Question: I've created a program that use rand() to generate repeated number in C.
However the repeated number doesn't follow <URL>
Can anyone solve this rand() bug problem or is there an alternative other than using rand() C library to generate better random number?
Here's the screen shot:
'''
#include <stdio.h>
#include <string.h>
#include <stdlib.h>
#include <time.h>
#include <windows.h>
#define TOTAL_THROW <PHONE>
typedef enum _COINTOSS {
UNDEFINED = 0,
HEAD = 1,
TAIL = 2
} COINTOSS;
COINTOSS toss_coin () {
int x = rand() % 2;
if (x == 0) return HEAD;
else if (x == 1) return TAIL;
}
void main () {
int x, i, j, v1 = 0, v2 = 200, total = 0;
int head_range[25] = {0};
int tail_range[25] = {0};
int no_range = 0;
int count = 0;
int repeated = 0;
COINTOSS previos_toss = UNDEFINED;
COINTOSS current_toss;
srand(time(NULL));
for (i=0; i<TOTAL_THROW; i++) {
current_toss = toss_coin(); // current toss
if (previos_toss == current_toss) {
count++;
} else {
if (current_toss == HEAD) head_range[count] += 1;
else if (current_toss == TAIL) tail_range[count] += 1;
previos_toss = current_toss;
count = 0;
}
}
for (i=24; i>=0; i--) {
printf("+%d = %d
", i+1, head_range[i]);
}
puts("________________
");
for (i=0; i<25; i++) {
printf("-%d = %d
", i+1, tail_range[i]);
}
printf("
TOTAL_THROW: %d
", TOTAL_THROW);
printf("
Press [ENTER] to exit. . .");
getchar();
}
'''
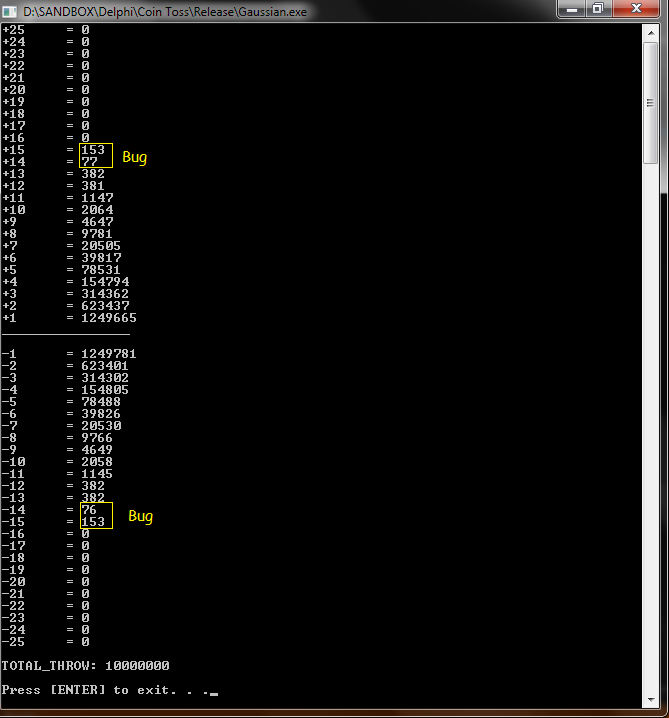
Answer: Your problem is using modulus to get your random number into the required range, which uses the lower bits (it's a classic gotcha):
'''
int x = rand() % 2;
'''
The lower bits of 'rand()' (a <URL> are not as random as the high bits. This applies to all LCG's regardless of library or language.
For a range of [0..N), you should do something like this (which uses the high bits):
'''
int r = rand() / ( RAND_MAX / N + 1 );
'''